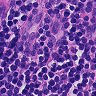
Metastatic tissue present: no